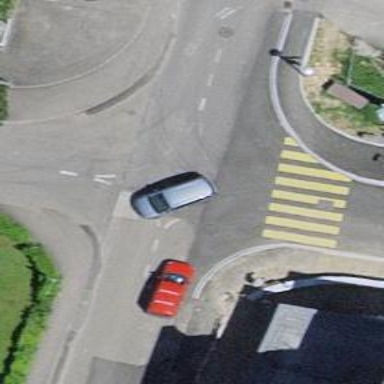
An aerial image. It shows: Uncontrolled zebra crossing on the road.